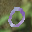
Label: 0